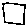
Label: square